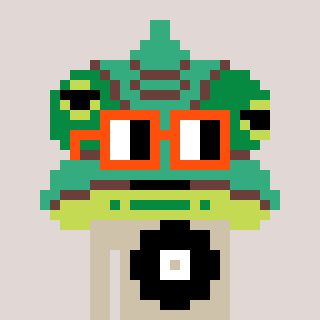
a pixel art character with square orange glasses, a chameleon-shaped head and a bege-colored body on a warm background